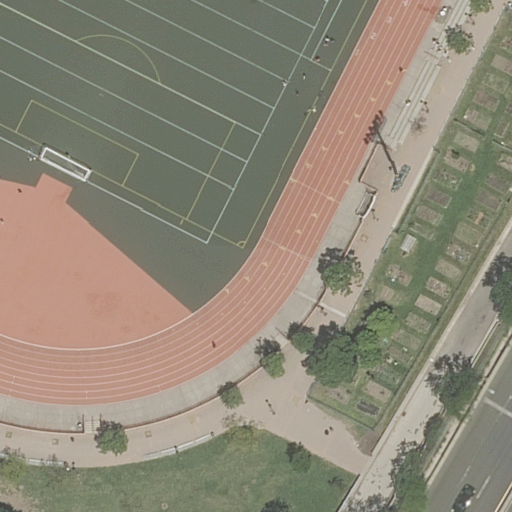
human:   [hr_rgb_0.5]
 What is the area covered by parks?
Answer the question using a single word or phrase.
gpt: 10642m2

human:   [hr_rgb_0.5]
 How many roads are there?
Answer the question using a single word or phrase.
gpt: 4

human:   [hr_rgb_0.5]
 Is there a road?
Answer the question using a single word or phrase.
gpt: yes

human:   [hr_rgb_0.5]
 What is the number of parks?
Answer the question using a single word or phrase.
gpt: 2

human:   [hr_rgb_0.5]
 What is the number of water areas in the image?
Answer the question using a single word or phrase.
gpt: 0

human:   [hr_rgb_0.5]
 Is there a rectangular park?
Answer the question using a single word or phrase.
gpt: yes

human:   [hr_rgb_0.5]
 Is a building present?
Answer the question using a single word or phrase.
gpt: no

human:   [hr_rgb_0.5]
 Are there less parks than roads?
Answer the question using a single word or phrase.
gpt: yes

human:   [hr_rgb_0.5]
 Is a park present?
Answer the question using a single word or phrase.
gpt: yes

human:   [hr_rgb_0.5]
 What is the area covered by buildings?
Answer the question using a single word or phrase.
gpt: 0m2

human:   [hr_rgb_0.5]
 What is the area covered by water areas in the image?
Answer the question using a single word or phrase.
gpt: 0m2

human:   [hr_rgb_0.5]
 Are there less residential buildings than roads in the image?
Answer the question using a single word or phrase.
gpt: yes

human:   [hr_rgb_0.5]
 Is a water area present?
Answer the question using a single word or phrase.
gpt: no

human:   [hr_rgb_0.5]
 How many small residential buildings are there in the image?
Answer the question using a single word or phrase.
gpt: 0

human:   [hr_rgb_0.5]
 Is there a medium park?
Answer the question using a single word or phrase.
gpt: no

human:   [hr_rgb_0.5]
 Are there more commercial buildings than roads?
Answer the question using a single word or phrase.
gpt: no

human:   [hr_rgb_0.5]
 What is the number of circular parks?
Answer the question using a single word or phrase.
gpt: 0

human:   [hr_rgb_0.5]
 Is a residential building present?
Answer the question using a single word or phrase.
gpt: no

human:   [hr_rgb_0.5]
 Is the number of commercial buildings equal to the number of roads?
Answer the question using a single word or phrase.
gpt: no

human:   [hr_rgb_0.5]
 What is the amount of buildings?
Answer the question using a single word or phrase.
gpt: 0

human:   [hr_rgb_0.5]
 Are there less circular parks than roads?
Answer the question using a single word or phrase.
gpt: yes

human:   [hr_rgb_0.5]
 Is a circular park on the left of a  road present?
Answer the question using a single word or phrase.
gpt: no

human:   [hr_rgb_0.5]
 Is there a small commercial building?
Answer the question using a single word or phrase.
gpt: no

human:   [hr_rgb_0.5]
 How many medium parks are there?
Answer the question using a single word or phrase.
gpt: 0

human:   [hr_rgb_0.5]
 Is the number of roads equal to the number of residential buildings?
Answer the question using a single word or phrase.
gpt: no

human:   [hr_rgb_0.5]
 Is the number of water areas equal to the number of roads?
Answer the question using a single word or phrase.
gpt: no

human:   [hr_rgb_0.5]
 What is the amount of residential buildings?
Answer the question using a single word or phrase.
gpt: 0

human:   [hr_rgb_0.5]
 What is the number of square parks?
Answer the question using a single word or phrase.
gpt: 0

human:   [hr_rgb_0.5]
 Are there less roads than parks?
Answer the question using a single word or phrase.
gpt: no

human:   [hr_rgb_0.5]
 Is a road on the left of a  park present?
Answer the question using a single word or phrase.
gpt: no

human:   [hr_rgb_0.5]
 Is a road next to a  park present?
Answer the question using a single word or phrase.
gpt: yes

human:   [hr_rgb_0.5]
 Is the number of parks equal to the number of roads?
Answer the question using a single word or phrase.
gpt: no

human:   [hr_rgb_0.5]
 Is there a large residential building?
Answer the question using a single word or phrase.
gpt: no

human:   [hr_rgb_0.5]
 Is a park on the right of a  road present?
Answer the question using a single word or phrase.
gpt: no

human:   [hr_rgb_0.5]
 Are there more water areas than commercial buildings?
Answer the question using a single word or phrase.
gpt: no

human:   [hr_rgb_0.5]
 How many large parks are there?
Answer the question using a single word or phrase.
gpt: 2

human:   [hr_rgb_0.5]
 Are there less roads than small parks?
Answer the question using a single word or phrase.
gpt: no

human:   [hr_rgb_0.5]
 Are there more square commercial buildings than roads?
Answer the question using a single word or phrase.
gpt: no

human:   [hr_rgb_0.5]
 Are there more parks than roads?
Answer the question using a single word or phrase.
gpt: no

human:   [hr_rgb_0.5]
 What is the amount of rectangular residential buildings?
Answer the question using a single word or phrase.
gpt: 0

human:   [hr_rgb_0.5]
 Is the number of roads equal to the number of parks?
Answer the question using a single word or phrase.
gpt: no

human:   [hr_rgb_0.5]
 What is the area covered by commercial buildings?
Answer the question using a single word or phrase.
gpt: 0m2

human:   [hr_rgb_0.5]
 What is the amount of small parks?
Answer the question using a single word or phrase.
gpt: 0

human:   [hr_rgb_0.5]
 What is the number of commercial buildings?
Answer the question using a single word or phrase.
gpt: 0

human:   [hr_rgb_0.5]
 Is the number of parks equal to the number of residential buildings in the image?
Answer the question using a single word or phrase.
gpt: no

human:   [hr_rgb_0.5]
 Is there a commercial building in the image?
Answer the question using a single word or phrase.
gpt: no

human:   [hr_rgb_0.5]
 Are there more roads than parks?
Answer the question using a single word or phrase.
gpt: yes

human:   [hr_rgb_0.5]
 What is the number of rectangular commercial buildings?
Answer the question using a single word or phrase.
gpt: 0

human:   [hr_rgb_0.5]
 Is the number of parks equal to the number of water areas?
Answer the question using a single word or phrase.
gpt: no

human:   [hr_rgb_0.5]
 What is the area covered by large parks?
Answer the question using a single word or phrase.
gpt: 10642m2

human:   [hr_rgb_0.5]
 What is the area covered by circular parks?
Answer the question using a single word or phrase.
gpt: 0m2

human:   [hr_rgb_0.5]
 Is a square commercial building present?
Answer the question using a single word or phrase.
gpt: no

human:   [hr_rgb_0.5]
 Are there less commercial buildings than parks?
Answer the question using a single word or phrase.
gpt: yes

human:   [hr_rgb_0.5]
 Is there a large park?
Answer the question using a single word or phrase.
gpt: yes

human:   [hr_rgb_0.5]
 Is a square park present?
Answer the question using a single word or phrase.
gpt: no

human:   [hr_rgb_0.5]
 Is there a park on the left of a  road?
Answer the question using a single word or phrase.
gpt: yes

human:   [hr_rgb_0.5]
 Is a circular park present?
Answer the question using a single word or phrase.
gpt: no

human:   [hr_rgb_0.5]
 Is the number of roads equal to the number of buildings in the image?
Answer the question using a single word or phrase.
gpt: no

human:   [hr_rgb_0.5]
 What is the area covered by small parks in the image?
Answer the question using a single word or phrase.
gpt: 0m2

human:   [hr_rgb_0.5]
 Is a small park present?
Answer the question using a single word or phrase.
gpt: no

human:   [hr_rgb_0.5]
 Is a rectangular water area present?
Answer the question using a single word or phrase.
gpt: no

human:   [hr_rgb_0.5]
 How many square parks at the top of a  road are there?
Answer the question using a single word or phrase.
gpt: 0

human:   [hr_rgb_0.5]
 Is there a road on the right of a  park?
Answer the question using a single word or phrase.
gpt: yes

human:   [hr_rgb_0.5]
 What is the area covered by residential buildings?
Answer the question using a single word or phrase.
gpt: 0m2